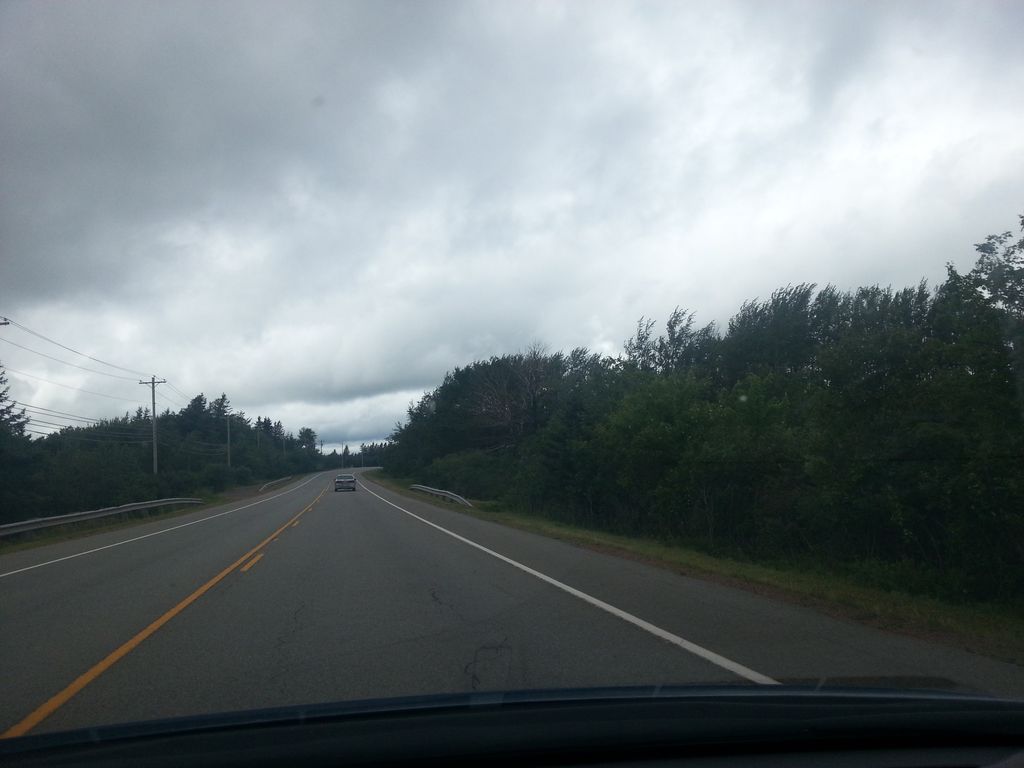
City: charlottetown